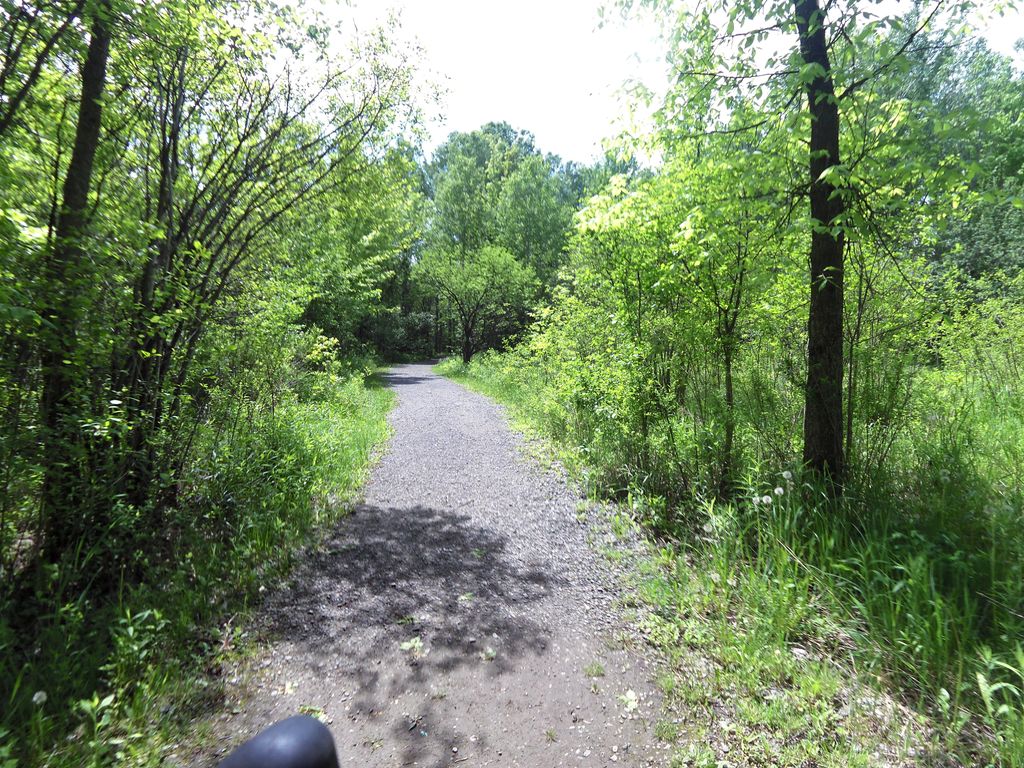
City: ottawa-gatineau